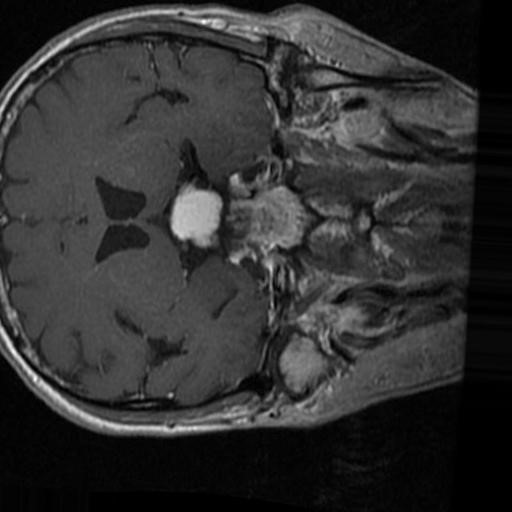
Label: brain_menin